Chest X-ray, AP view. Patient: 27 years old, sex M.
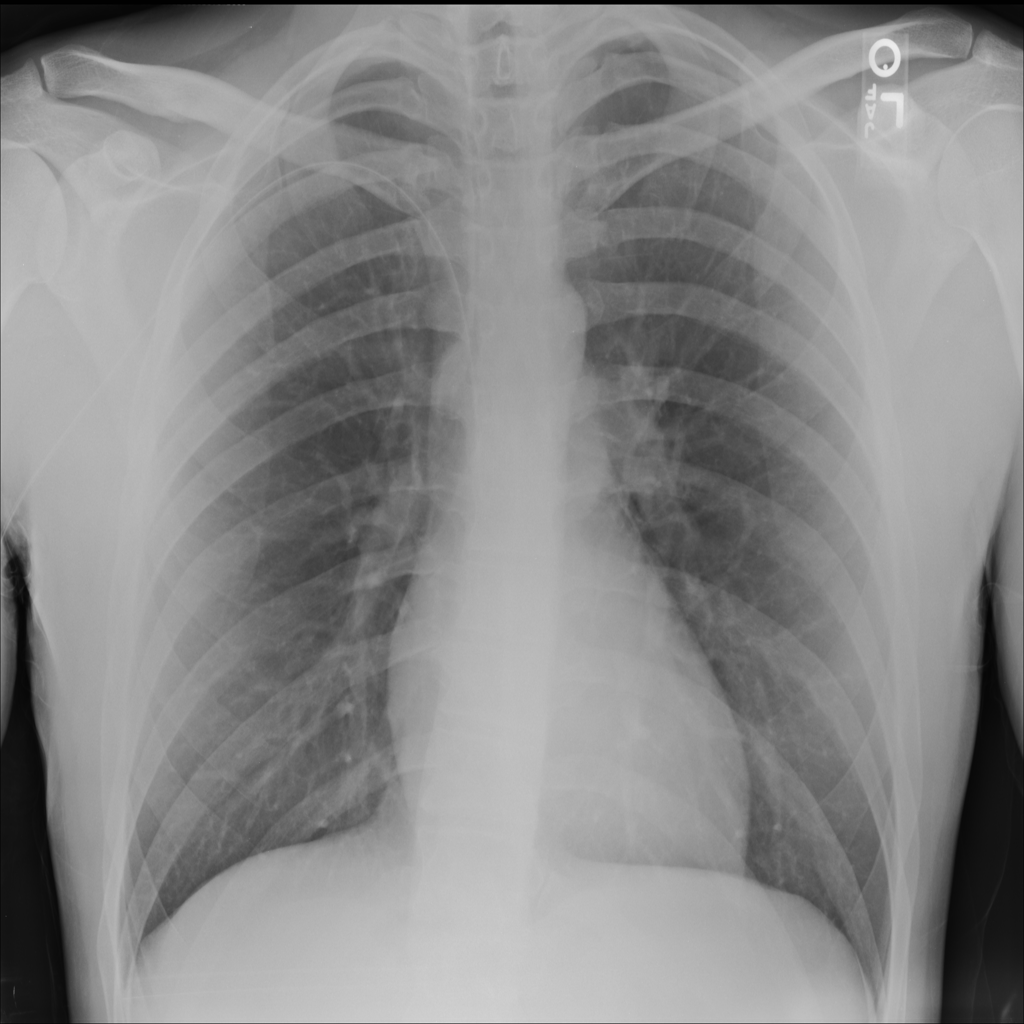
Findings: No Finding